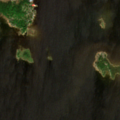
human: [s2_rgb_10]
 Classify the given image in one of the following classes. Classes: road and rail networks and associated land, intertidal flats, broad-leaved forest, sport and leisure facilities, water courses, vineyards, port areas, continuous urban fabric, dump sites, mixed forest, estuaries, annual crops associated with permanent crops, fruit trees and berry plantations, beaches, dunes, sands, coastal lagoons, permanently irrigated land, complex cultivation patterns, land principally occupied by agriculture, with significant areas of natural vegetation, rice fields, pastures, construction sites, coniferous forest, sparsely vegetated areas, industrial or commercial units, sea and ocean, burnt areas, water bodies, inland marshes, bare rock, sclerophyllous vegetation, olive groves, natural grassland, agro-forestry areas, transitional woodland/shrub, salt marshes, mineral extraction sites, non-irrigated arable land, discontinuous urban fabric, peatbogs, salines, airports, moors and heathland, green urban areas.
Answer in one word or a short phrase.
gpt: mixed forest, sea and ocean